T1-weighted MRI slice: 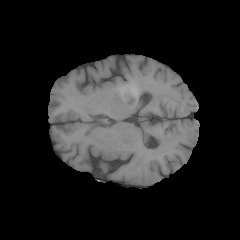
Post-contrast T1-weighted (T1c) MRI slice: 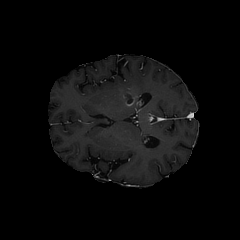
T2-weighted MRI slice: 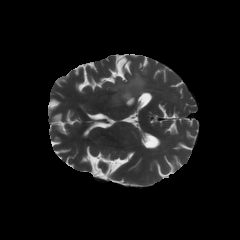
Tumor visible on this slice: yes